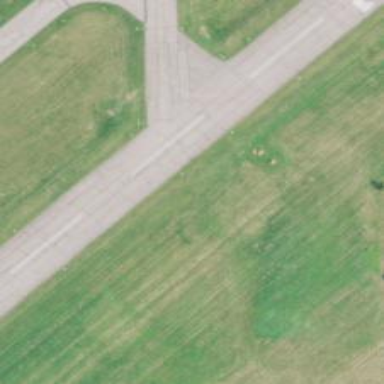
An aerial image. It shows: Asphalt runway at the airport.